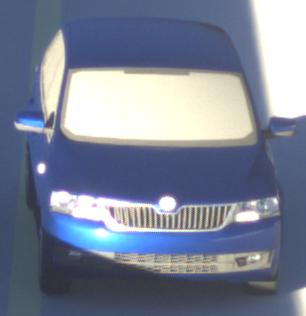
Make: Skoda
Model: Rapid Spaceback 1.2 TSI
Detailed model: Rapid Spaceback
Model produced from: 2013/10
Model produced until: 2015/04
Doors: 5
Color: blue
Road condition: dry road
Daytime: sunrise or sunset
Contrast: high contrast